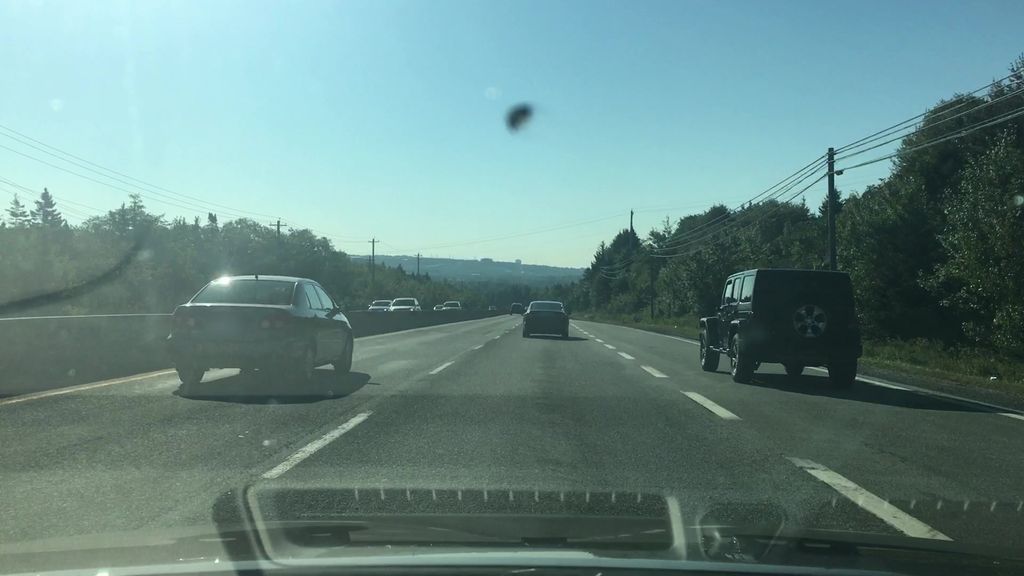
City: halifax